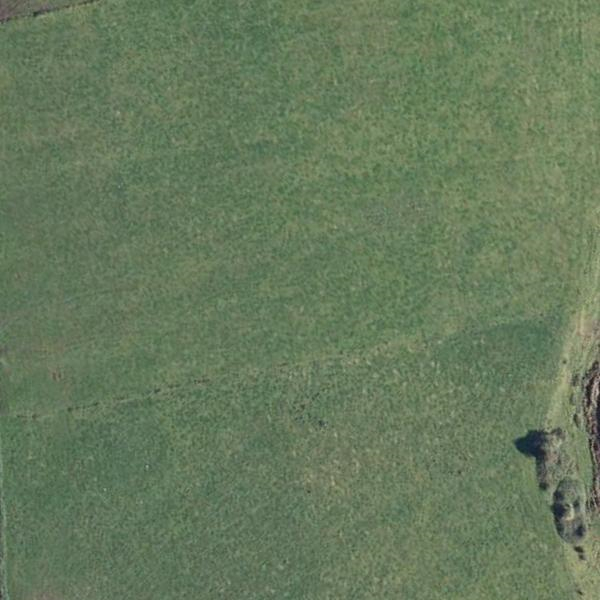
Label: Meadow